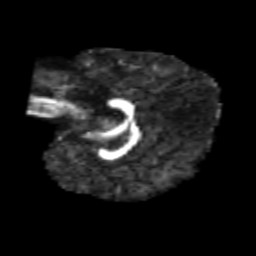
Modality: FA
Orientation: sagittal
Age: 7
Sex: male
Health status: healthy